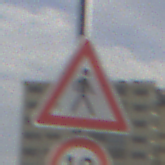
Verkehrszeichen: FussgaengerLinks
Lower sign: Geschwindigkeit10
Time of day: MorningAfternoon
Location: Outdoor (Suburban)
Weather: PartlyCloudy
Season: NotSpecified
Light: Natural